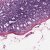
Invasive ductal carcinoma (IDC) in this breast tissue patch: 0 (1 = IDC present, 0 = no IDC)